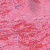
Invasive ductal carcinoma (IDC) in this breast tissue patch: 0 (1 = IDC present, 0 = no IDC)